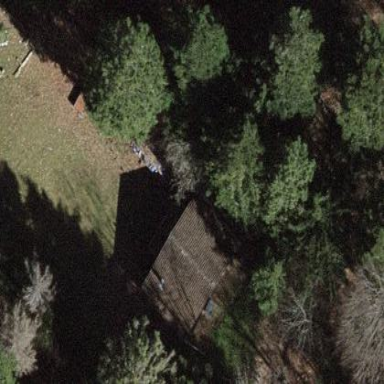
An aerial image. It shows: Cabin.